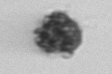
Label: Syracosphaera_pulchra